Field crop: tomato
Growth stage: 1
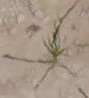
Species: cyperus